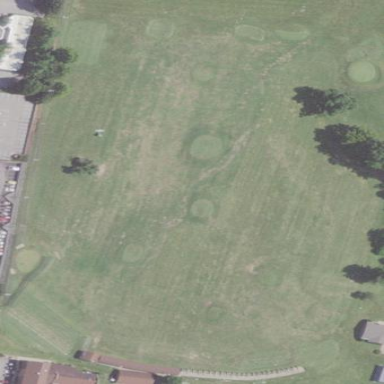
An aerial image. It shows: Recreation ground with golf driving range.